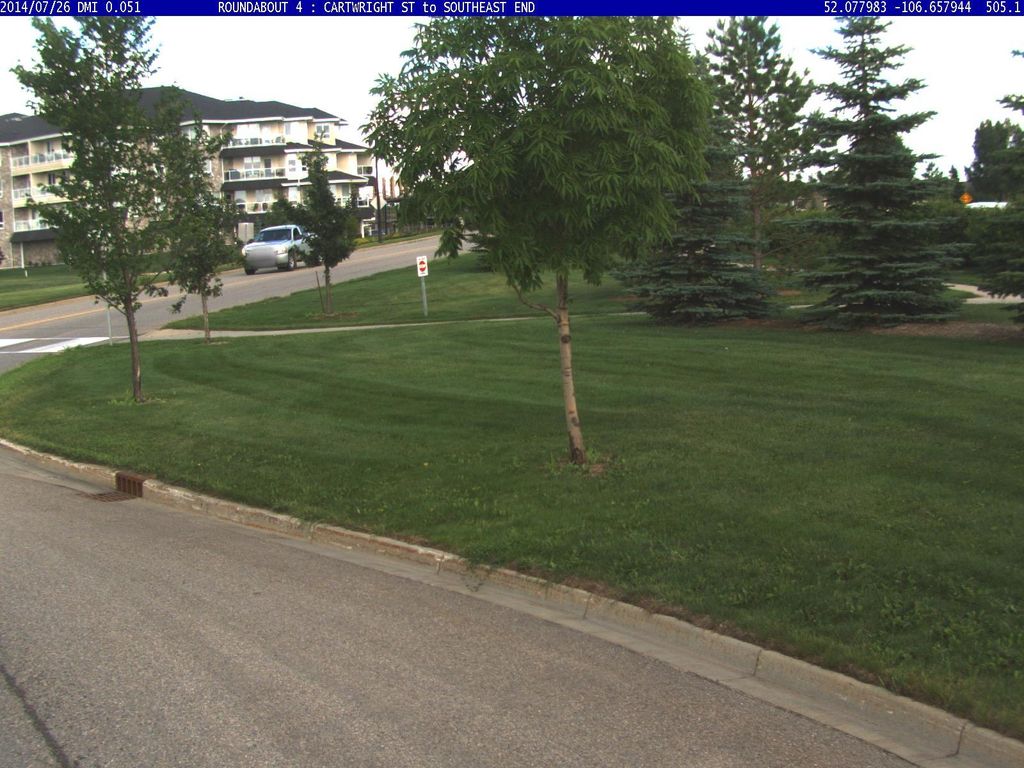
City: saskatoon